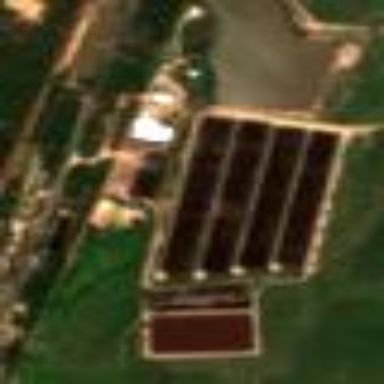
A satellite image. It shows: Feedlot within farmyard.